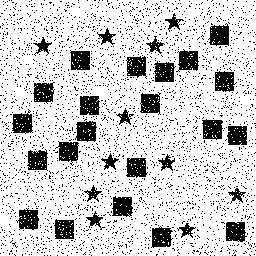
Squares: 21
Triangles: 0
Stars: 11
Total shapes: 32